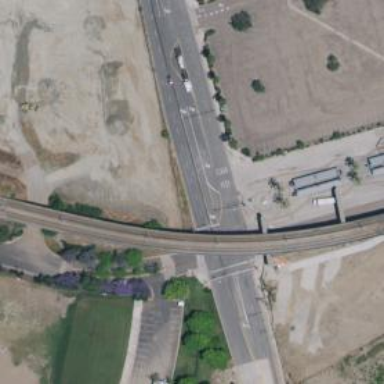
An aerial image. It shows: Secondary road.